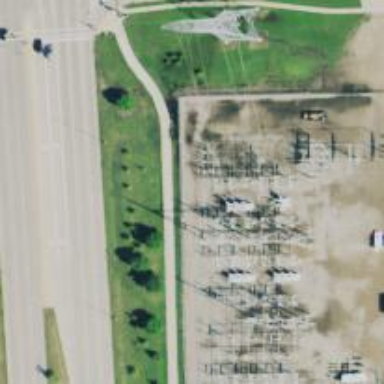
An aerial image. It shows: Switch for power supply.